Field crop: maize
Growth stage: 2
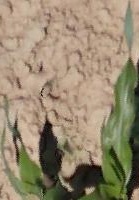
Species: maize